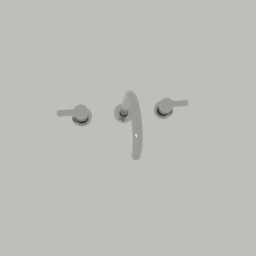
Label: appliances